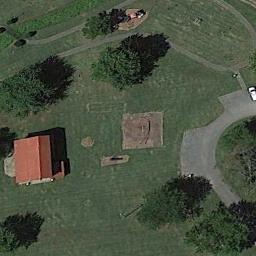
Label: sparse_residential